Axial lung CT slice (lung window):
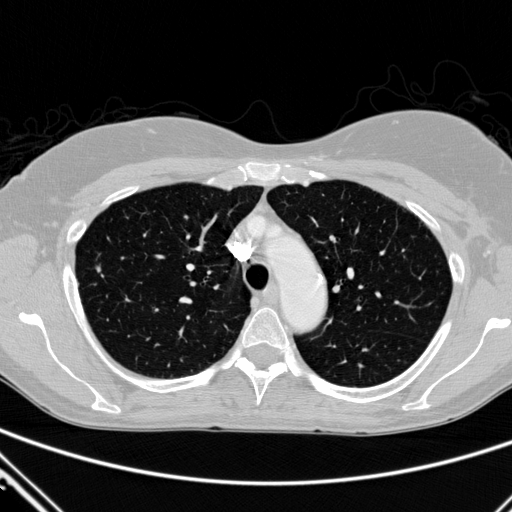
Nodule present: no